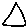
Label: triangle